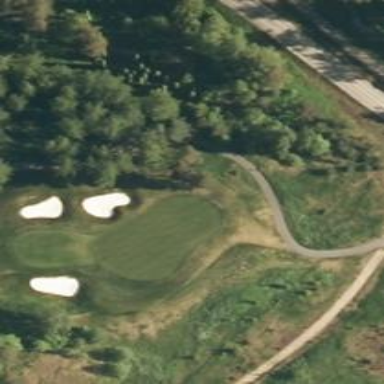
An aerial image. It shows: Golf hole.